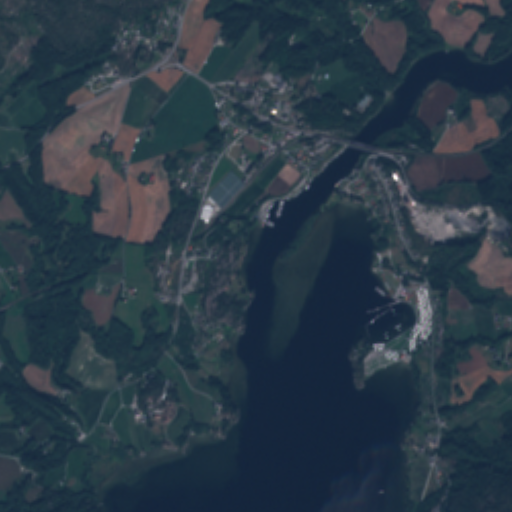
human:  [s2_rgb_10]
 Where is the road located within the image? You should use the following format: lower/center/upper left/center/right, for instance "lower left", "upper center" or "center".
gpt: There is no road in the image.